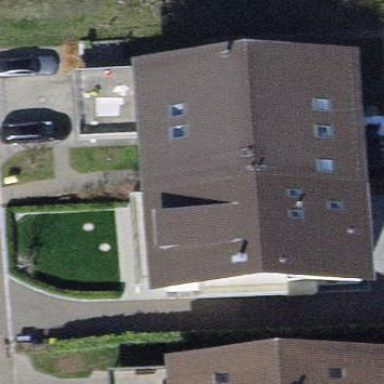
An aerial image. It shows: Semi-detached house with gabled roof.